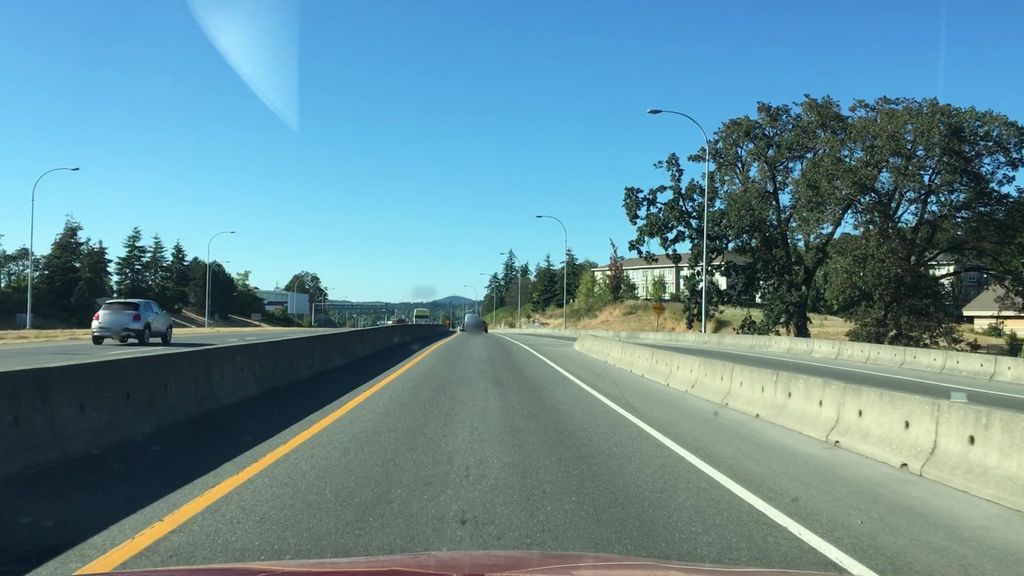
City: victoria